Question: When in the Element section, in the right panel, a CSS set of properties is detected twice:

Same CSS file, same line number, I have only one file named commonCSS. It happens for some elements but not for all. What is going on?
I tried it with Firefox & Chrome so it's not browser related.
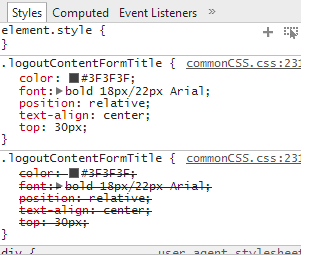
Answer: Stupid me: it was called twice in the source... Jeez, this code I'm maintaining is so awfully badly written.